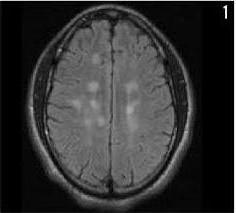
Label: notumor